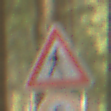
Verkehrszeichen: FussgaengerLinks
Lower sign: Geschwindigkeit5
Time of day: MorningAfternoon
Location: Outdoor (Nature)
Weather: Overcast
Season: Winter
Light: Natural